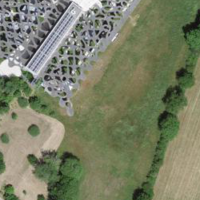
EUNIS habitat code: 55
Species observed at this site:
Achillea millefolium
Geranium robertianum
Tripleurospermum inodorum
Leucanthemum vulgare
Tussilago farfara
Fragaria vesca
Trifolium repens
Hedera helix